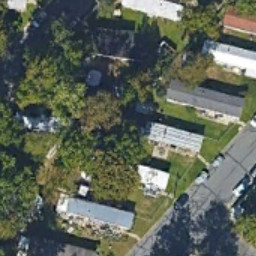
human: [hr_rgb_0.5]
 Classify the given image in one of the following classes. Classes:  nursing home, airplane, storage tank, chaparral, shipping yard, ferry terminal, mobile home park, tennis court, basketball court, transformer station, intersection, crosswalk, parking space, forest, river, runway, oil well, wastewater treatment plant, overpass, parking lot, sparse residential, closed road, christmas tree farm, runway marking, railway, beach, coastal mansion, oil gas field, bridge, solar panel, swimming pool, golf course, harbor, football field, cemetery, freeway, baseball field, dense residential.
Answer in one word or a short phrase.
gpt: mobile home park